Question: Hi I have an SQL statement using 'connect by prior'. I want to get the path by specific 'where' criteria. Following SQL works fine, but I don't want to get just a single row matching the criteria, I want also to get each parent record (vertically up the hierarchy).
'''
SELECT SUBSTR(SYS_CONNECT_BY_PATH(R.CALCULATION_PLAN_CODE, '.'),4) CODE_PATH,
SUBSTR(SYS_CONNECT_BY_PATH(R.CALCULATION_PLAN_NAME, ' > '),29) NAME_PATH,
R.CALCULATION_PLAN_CODE,
R.CALCULATION_PLAN_NAME
FROM PRM.MOVABLE_CALCULATION_PLAN R
WHERE R.RELATED_YEAR = :relatedYear
AND R.CALCULATION_PLAN_PARENT_OID != 0
AND REGEXP_LIKE (R.CALCULATION_PLAN_NAME,'ROL')
AND CONNECT_BY_ISLEAF = 1
START WITH R.OID =
(SELECT R1.OID
FROM PRM.MOVABLE_CALCULATION_PLAN R1
WHERE (R1.CALCULATION_PLAN_PARENT_OID IS NULL OR R1.CALCULATION_PLAN_PARENT_OID = 0) AND R1.RELATED_YEAR=:relatedYear) CONNECT_BY_PRIOR R.OID = R.CALCULATION_PLAN_PARENT_OID;
'''
I don't want the output like this:
I want it like this:
'''
150 ILK MADDE VE MALZEMELER
150.1 ILK MADDE VE MALZEMELER > KIRTASIYE MALZEMELERI GRUBU
150.1.1 ILK MADDE VE MALZEMELER > KIRTASIYE MALZEMELERI GRUBU > ROL <-----
150 ILK MADDE VE MALZEMELER
150.1 ILK MADDE VE MALZEMELER > KIRTASIYE MALZEMELERI GRUBU
150.1.1 ILK MADDE VE MALZEMELER > KIRTASIYE MALZEMELERI GRUBU > YAZI ARACLARI
150.1.1.1 ILK MADDE VE MALZEMELER > KIRTASIYE MALZEMELERI GRUBU > YAZI ARACLARI > ROLLER KALEM <-----
'''
How to achieve this ?
Thanks in advance
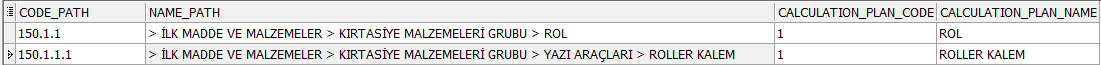
Answer: A solution will need to address your table more than once, since your desired output can have duplicates: a partial path (e.g. "150.1") may lead to two different leafs of interest, so it will occur twice (or more).
Note that you don't need to repeat the 'where' conditions in the 'start with' clause. They are applied anyway, also for the starting records.
Here is the query:
'''
SELECT NODE.CODE_PATH, NODE.NAME_PATH FROM
(
SELECT OID,
SYS_CONNECT_BY_PATH(R.OID, ',') OID_PATH
FROM MOVABLE_CALCULATION_PLAN R
WHERE REGEXP_LIKE (R.CALCULATION_PLAN_NAME,'ROL')
AND CONNECT_BY_ISLEAF = 1
AND R.RELATED_YEAR = :relatedYear
START WITH NVL(CALCULATION_PLAN_PARENT_OID, 0) = 0
CONNECT BY PRIOR R.OID = R.CALCULATION_PLAN_PARENT_OID
) LEAF
INNER JOIN
(
SELECT SUBSTR(SYS_CONNECT_BY_PATH(R.CALCULATION_PLAN_CODE, '.'),2) CODE_PATH,
SUBSTR(SYS_CONNECT_BY_PATH(R.CALCULATION_PLAN_NAME, ' > '),4) NAME_PATH,
OID,
SYS_CONNECT_BY_PATH(R.OID, ',') OID_PATH
FROM MOVABLE_CALCULATION_PLAN R
START WITH NVL(CALCULATION_PLAN_PARENT_OID, 0) = 0
CONNECT BY PRIOR R.OID = R.CALCULATION_PLAN_PARENT_OID
) NODE
ON NODE.OID = LEAF.OID
OR LEAF.OID_PATH LIKE '%,' || NODE.OID || ',%'
'''
Result:
'''
CODE_PATH NAME_PATH
---------- ------------------------------------------------------------
150 ILK MADDE VE MALZEMELER
150.1 ILK MADDE VE MALZEMELER > KIRTASIYE MALZEMELERI GRUBU
150.1.1 ILK MADDE VE MALZEMELER > KIRTASIYE MALZEMELERI GRUBU > ROL
150 ILK MADDE VE MALZEMELER
150.1 ILK MADDE VE MALZEMELER > KIRTASIYE MALZEMELERI GRUBU
150.1.1 ILK MADDE VE MALZEMELER > KIRTASIYE MALZEMELERI GRUBU > YAZI ARACLARI
150.1.1.1 ILK MADDE VE MALZEMELER > KIRTASIYE MALZEMELERI GRUBU > YAZI ARACLARI > ROL
'''
And a <URL>.
The idea is that in a first sub-select you select the leafs, with the 'where' conditions as you provided. Then you do another sub-select that selects nodes with their paths, without any filtering. Finally you match those nodes as being in the line of descent of the first filtered leaf nodes.